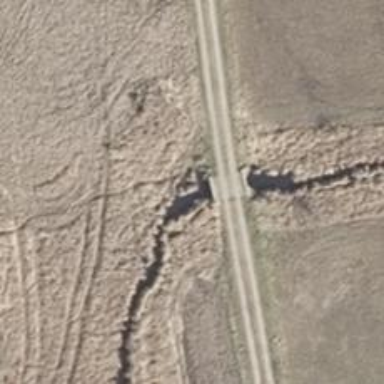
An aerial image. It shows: Culvert tunnel.